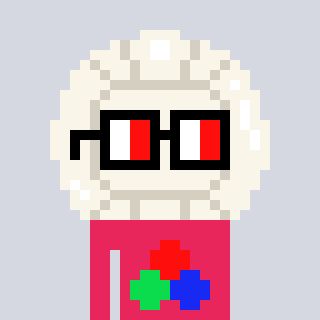
a pixel art character with square glasses with black frames and red eyes, a volleyball-shaped head and a redpinkish-colored body on a cool background